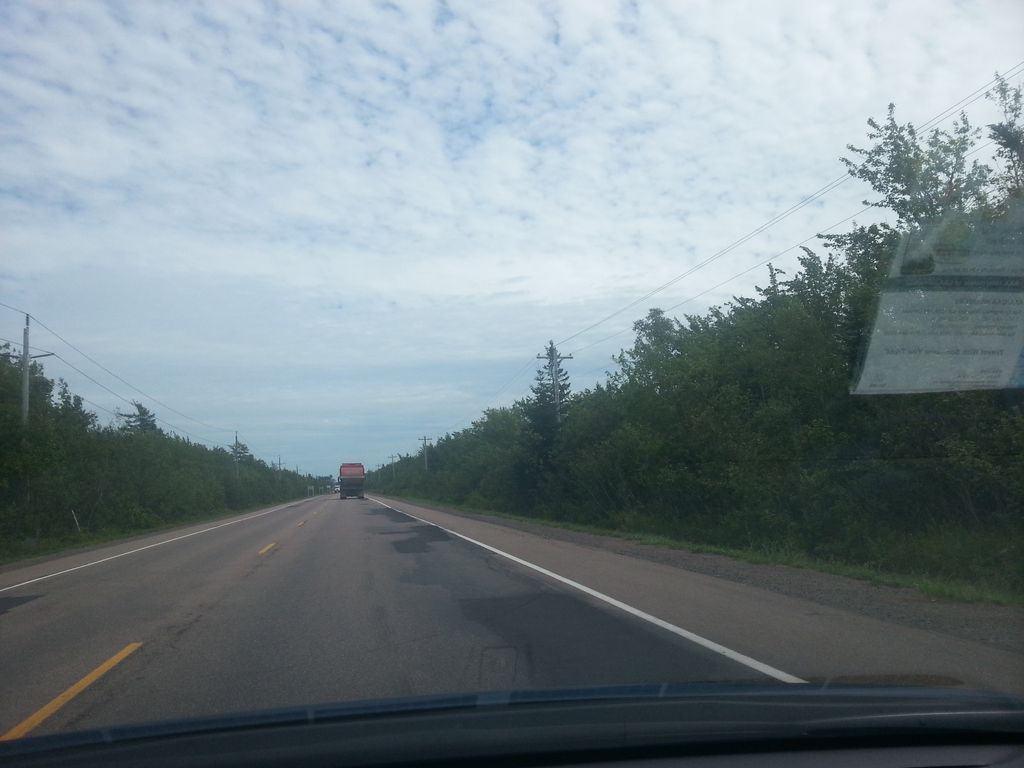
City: charlottetown